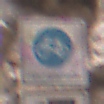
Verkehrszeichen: BeginnFahrradstrasse
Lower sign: MehrspurigeFahrzeugeFrei3
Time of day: Midday
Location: Outdoor (Urban)
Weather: PartlyCloudy
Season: NotSpecified
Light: Natural